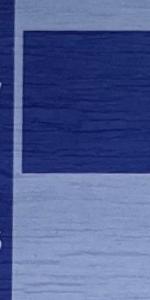
Label: Empty